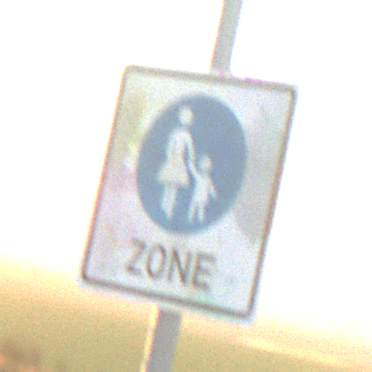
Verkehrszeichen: BeginnFussgaengerzone
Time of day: SunriseSunset
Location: Outdoor (Nature)
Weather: Clear
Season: NotSpecified
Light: Natural